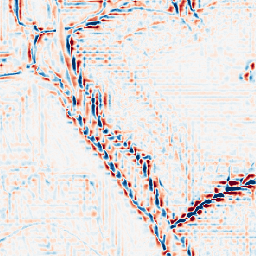
Category: wavelet
Decomposition family: wavelet_dwt
Decomposition parameters: wavelet: db2
level: 3
Upsampling method: bilinear
Upsampling parameters: scale: 8
Upsampling scale: 8